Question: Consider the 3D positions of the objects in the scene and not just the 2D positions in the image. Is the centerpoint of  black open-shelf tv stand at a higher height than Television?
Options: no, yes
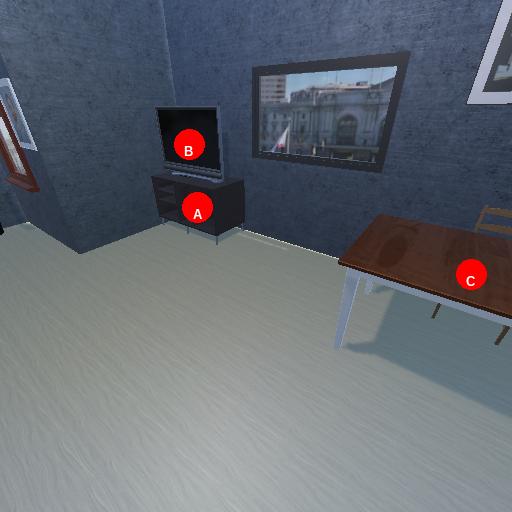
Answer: no